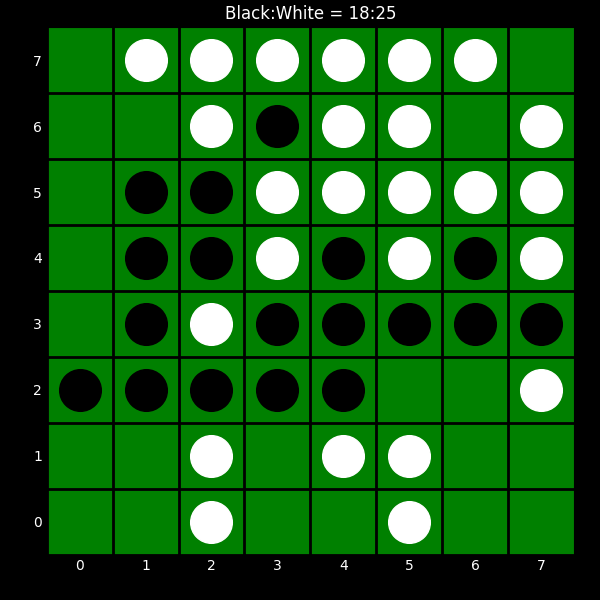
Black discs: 18
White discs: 25